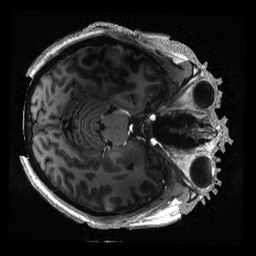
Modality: T1w
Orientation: axial
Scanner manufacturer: siemens
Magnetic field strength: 7 T
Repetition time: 3.82 s
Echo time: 0.00172 s